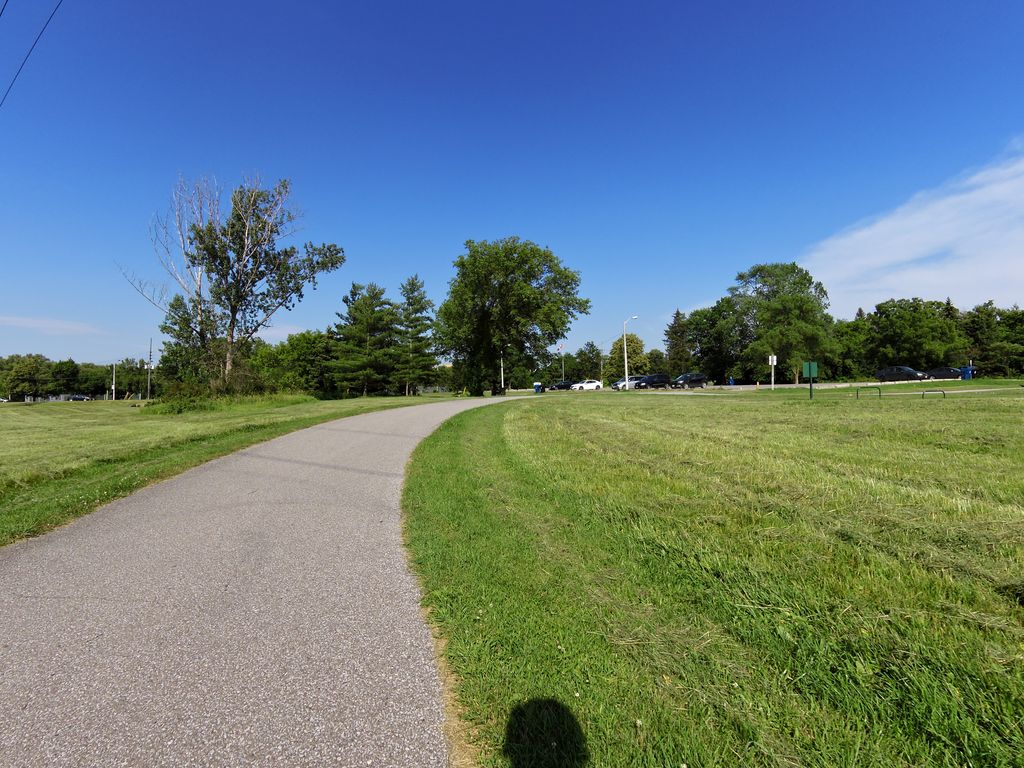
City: toronto